Question: I inherited some code that is having an issue when importing files only when the app isn't running. I was wanting to see if there was a way to hookup/monitor an app before it runs and be able to step through code.
The problem only comes about when importing starts the app. I seen that I could use DDMS for debugging logcat and the heap but I need to be able to step through the code with the debugger... at least I think I do.

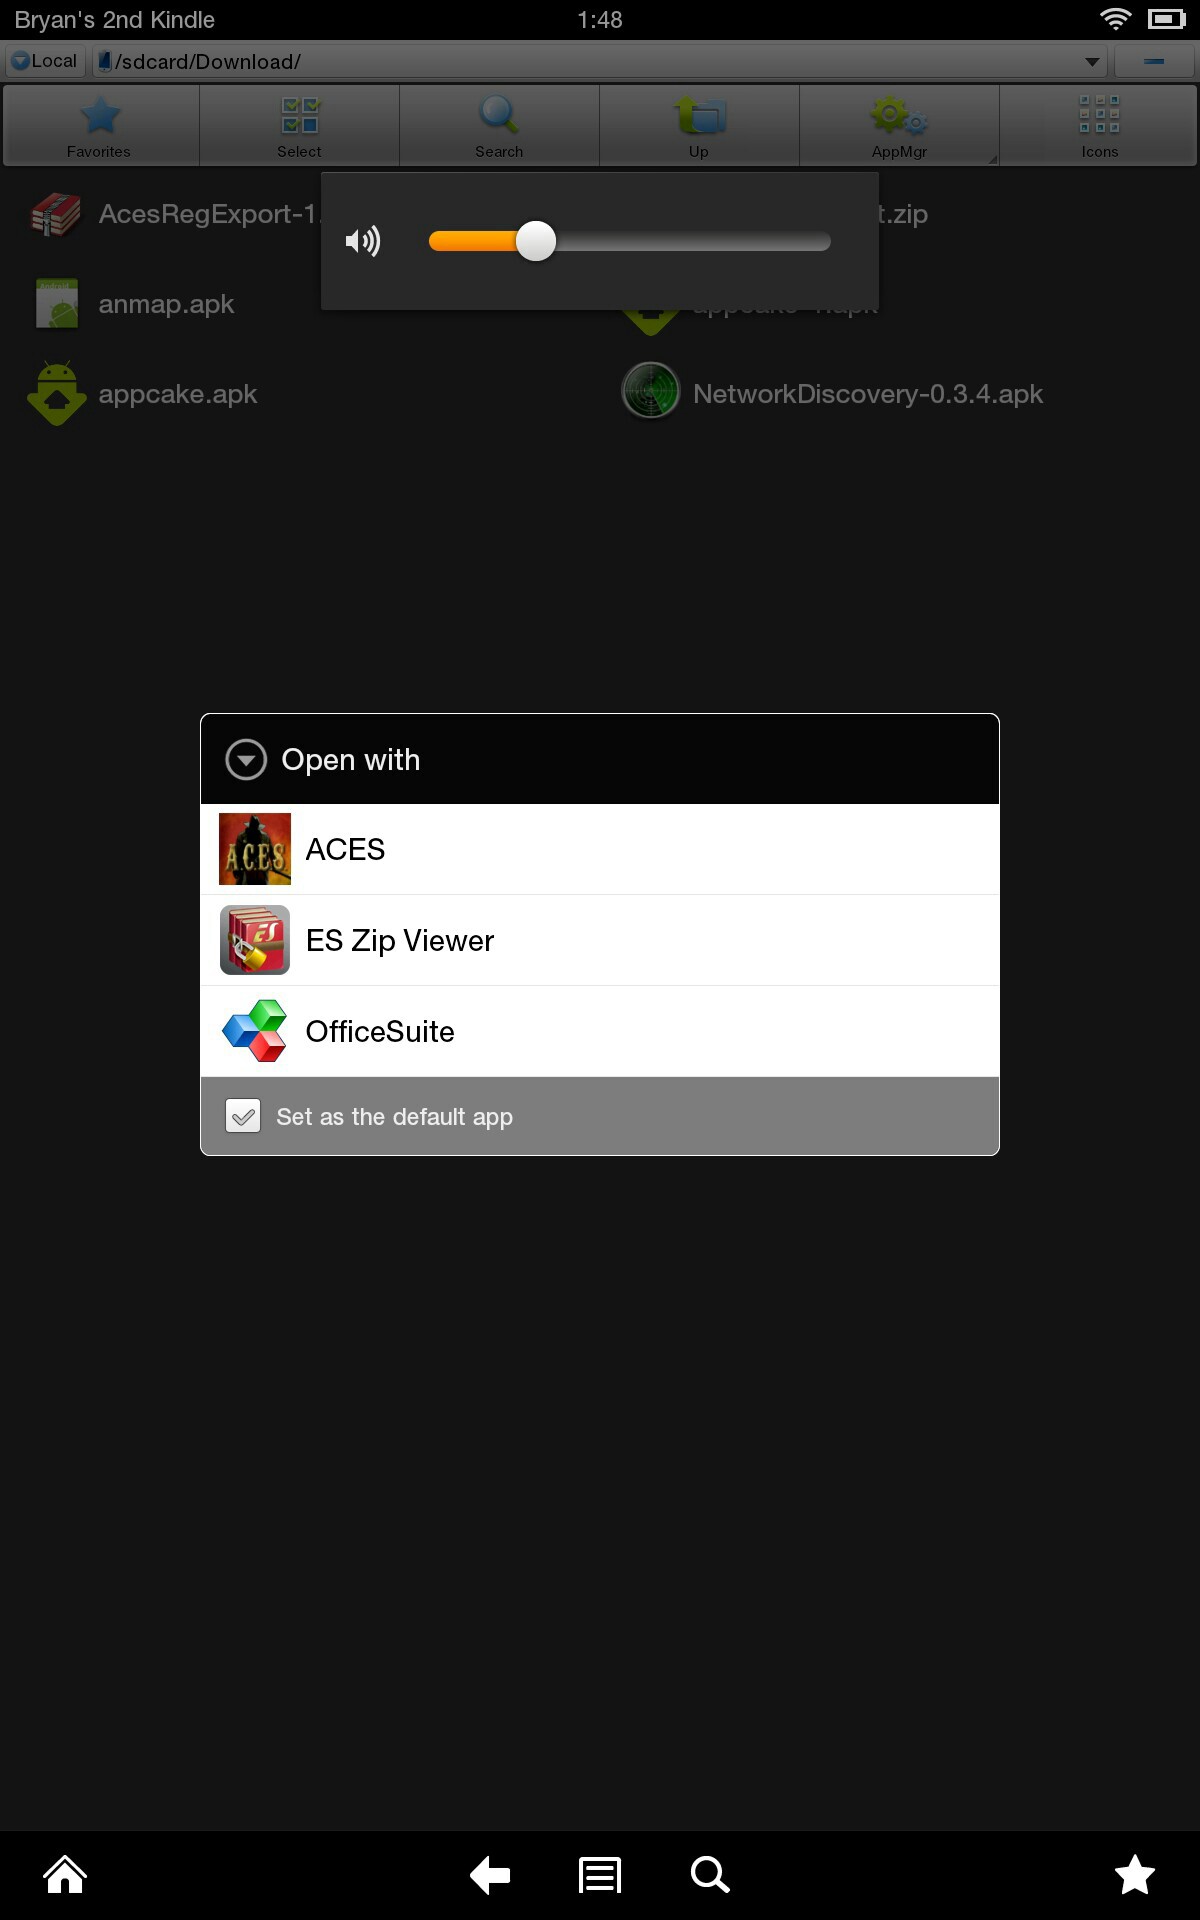
Answer: Once the app is running you can go to DDMS processes and click the bug icon. If you need to do it right before early code is run, you could put a sleep in before that code to give you a chance to start debugging your process. But if this sounds like too much trouble, logging is probably a better option.